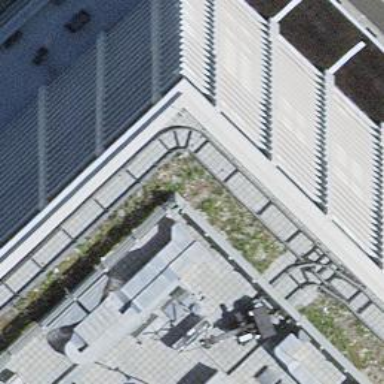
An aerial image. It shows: Hotel building.